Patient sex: M
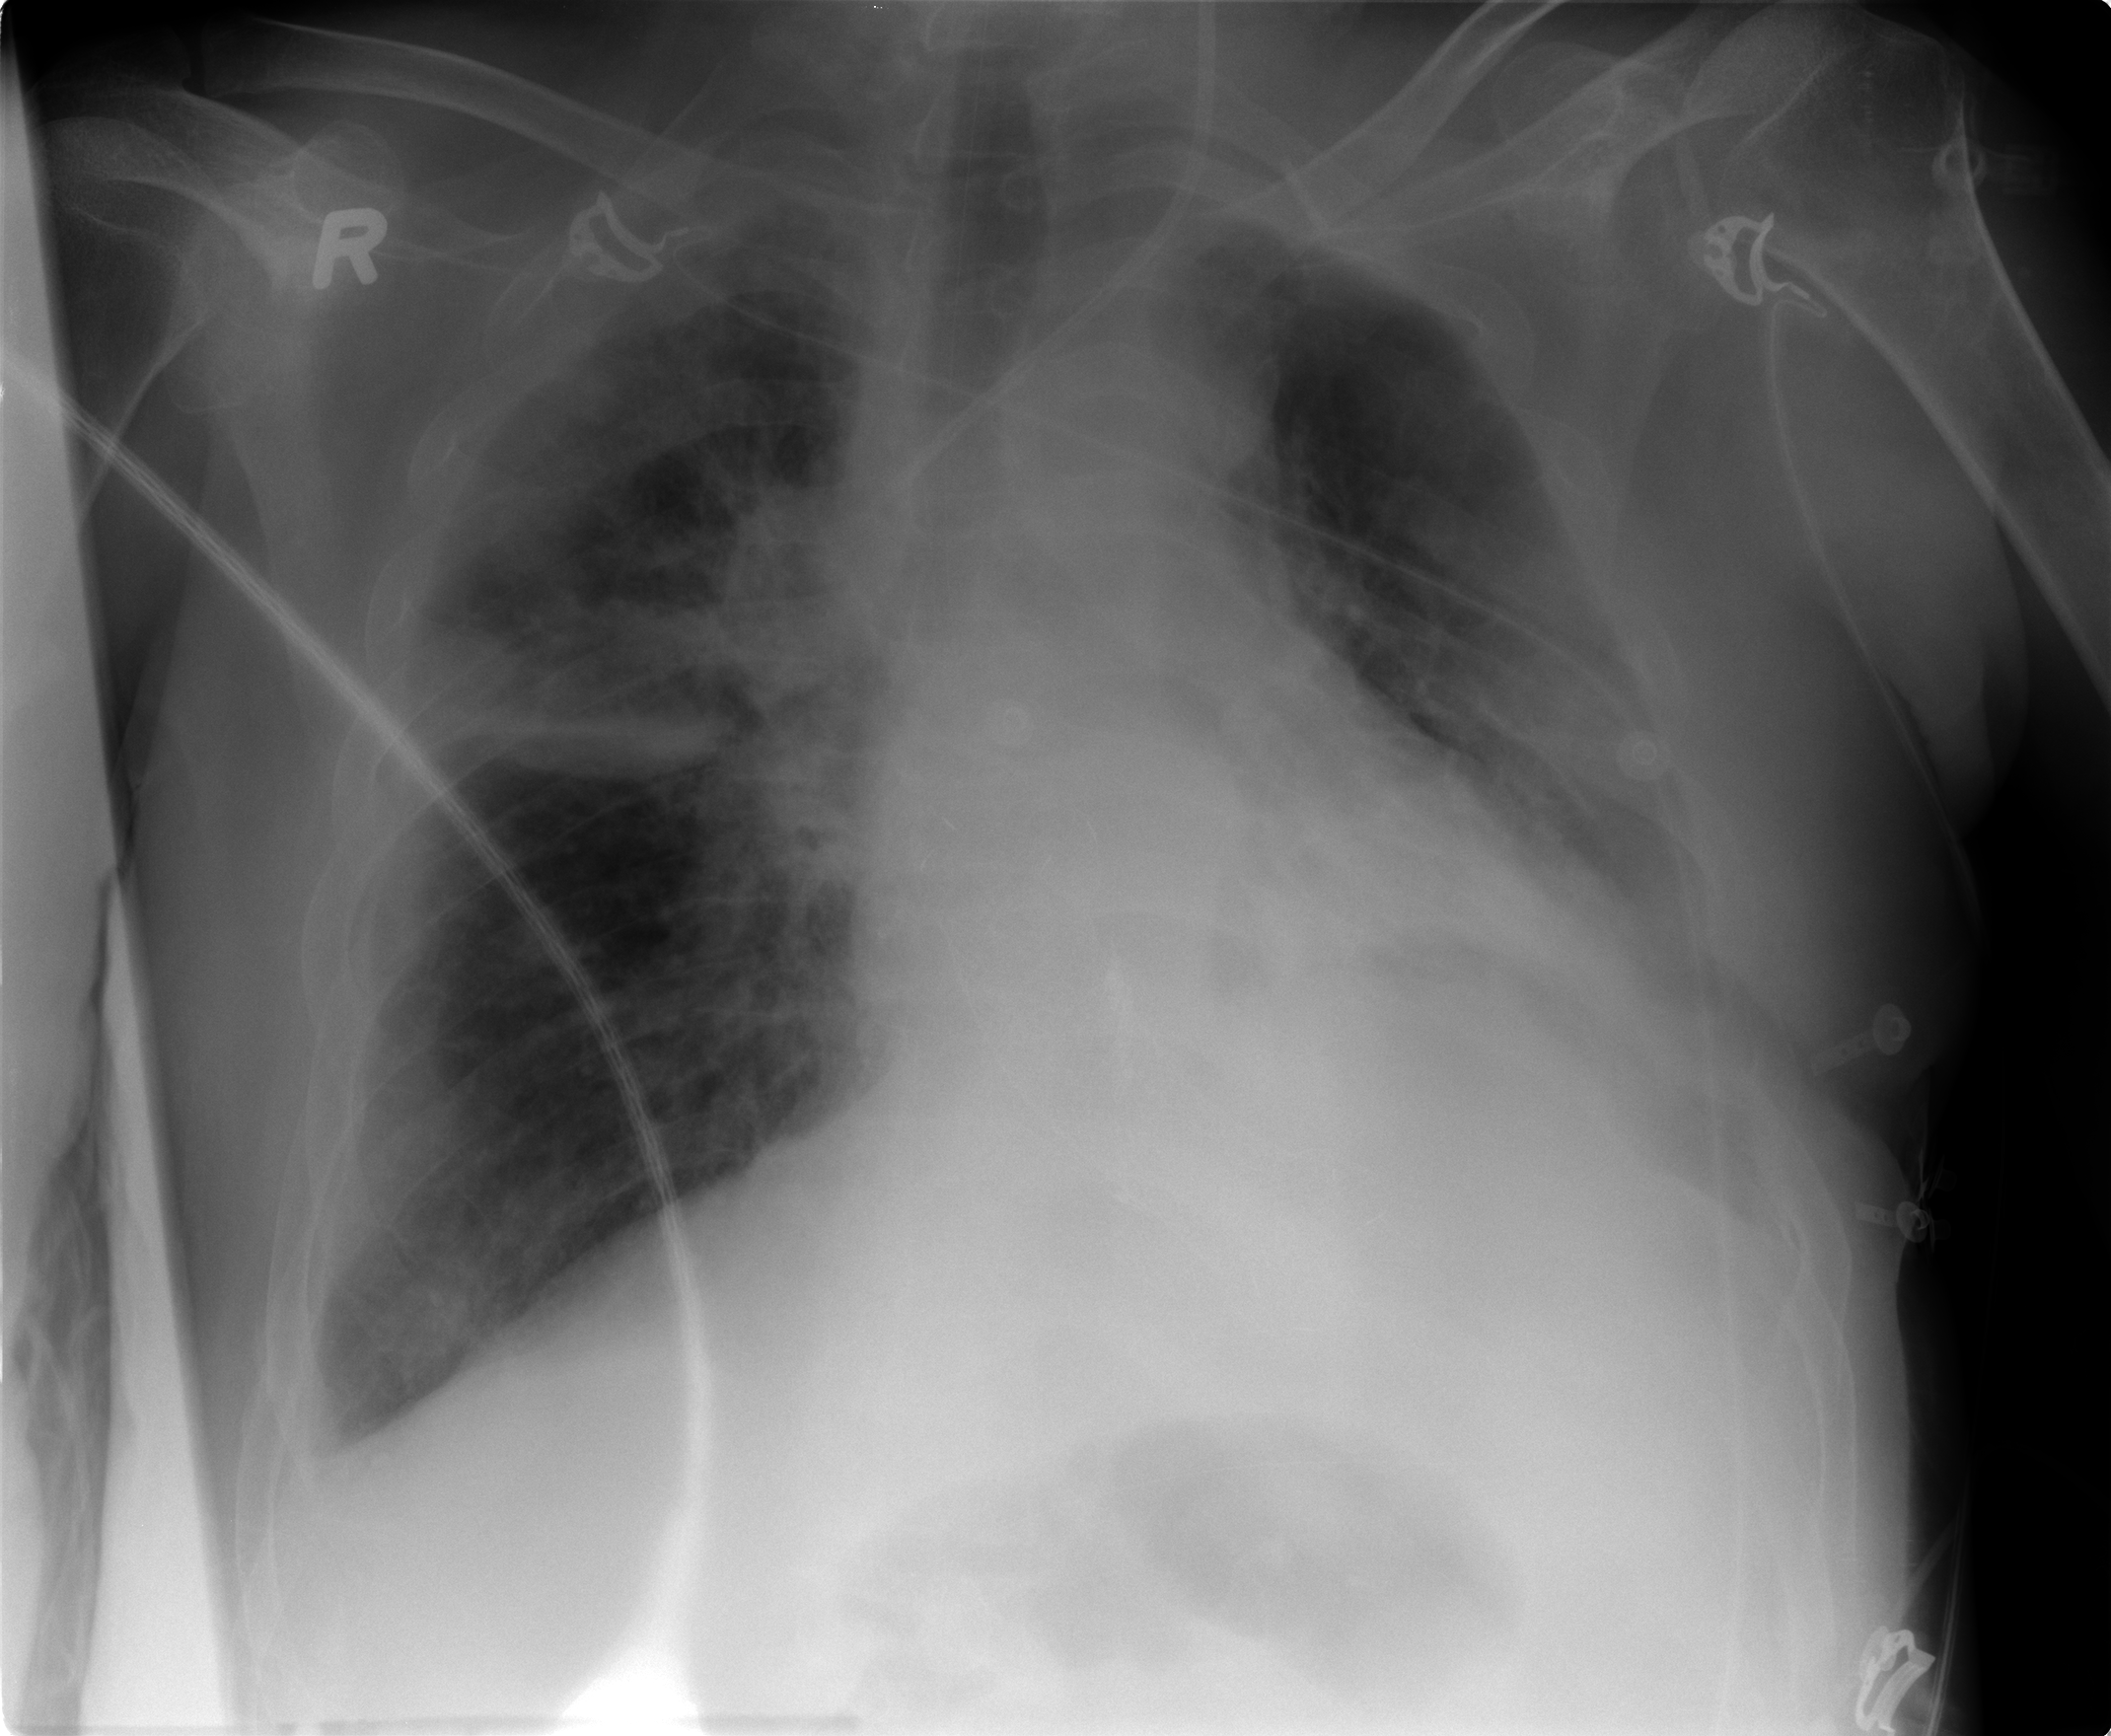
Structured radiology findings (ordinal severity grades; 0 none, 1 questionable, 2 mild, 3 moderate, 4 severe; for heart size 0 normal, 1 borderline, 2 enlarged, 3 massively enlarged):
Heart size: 0
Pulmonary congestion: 0
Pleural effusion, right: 2
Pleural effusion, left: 2
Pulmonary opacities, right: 2
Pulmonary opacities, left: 1
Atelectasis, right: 2
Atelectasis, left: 2